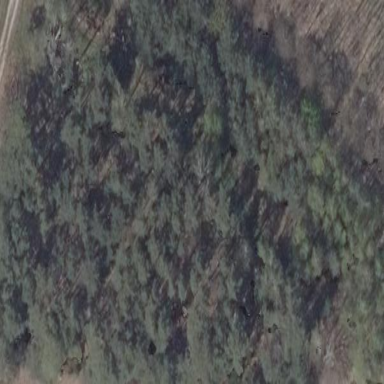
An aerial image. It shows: Forest area.